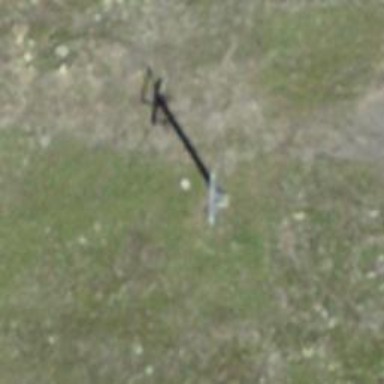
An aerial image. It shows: Pylon for aerialway.